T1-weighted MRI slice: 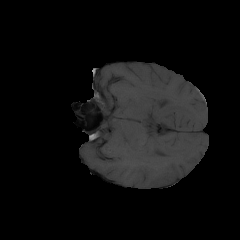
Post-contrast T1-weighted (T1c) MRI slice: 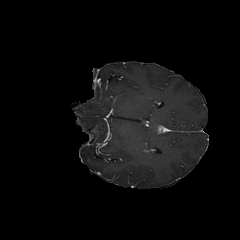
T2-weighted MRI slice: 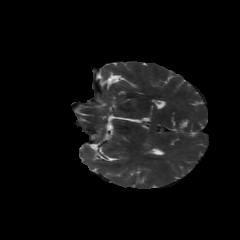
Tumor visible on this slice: no